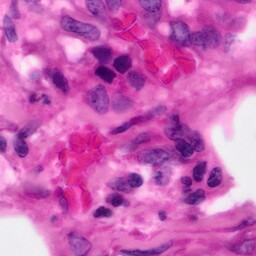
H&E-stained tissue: Pancreatic